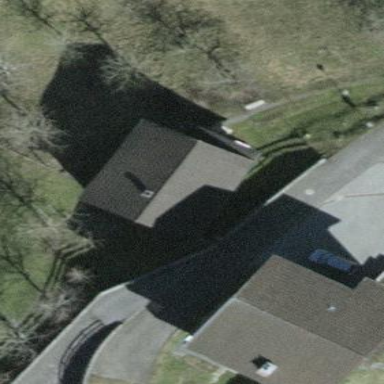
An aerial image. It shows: Detached building.